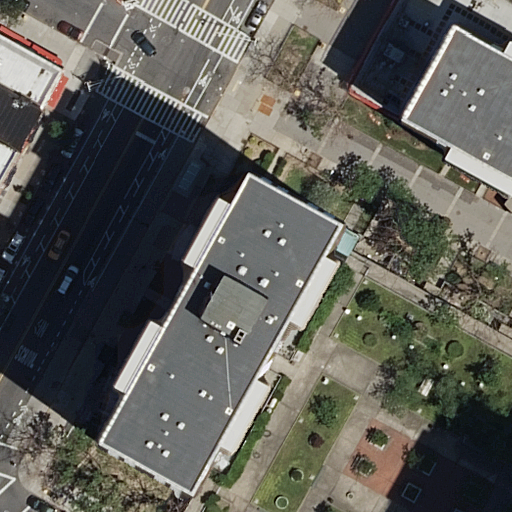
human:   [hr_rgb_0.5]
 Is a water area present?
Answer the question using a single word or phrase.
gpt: no

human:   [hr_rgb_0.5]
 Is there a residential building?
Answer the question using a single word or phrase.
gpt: yes

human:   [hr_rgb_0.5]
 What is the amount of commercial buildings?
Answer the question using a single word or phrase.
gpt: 0

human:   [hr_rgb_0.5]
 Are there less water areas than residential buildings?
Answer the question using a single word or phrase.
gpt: yes

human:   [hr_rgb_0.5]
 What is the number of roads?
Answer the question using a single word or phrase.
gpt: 4

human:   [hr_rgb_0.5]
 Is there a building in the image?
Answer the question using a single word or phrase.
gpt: yes

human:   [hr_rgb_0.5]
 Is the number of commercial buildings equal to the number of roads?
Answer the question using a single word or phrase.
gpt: no

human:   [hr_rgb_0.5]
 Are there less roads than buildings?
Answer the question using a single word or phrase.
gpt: yes

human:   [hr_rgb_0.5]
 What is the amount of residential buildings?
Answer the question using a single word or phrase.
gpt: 7

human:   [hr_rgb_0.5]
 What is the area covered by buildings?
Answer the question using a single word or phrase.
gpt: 3989m2

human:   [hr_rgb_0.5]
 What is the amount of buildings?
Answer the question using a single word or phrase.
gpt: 7

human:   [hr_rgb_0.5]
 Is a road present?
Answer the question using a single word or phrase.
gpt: yes

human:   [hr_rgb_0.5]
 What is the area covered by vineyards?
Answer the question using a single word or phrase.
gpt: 0m2

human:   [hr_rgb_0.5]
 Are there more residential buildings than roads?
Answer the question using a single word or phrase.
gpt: yes

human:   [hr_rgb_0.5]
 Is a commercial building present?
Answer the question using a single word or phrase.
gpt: no

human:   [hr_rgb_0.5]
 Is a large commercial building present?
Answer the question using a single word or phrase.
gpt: no

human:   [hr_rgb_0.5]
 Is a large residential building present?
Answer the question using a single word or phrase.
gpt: yes

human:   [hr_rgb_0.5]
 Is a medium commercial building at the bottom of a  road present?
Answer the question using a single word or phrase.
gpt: no

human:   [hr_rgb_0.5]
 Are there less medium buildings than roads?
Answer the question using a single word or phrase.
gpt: yes

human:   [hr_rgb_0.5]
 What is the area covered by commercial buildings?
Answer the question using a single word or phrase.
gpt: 0m2

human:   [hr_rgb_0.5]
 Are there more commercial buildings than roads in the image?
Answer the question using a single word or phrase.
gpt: no

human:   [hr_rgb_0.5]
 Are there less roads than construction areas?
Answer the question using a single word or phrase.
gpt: no

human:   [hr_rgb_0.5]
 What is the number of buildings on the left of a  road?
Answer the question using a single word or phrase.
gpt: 4

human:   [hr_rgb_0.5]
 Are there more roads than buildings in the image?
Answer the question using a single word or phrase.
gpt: no

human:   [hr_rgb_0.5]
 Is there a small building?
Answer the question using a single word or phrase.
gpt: no

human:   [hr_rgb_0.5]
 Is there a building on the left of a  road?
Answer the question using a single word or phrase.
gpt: yes

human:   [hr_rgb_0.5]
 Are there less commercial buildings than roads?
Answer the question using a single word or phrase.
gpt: yes

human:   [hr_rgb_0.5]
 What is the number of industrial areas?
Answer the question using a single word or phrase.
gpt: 0

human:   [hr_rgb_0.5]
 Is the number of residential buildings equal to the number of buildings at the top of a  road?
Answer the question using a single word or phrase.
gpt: no

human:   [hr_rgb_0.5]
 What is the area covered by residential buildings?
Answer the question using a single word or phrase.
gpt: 3989m2

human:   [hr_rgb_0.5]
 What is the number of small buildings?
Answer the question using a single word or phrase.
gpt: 0

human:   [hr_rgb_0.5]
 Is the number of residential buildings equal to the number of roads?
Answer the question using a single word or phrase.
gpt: no

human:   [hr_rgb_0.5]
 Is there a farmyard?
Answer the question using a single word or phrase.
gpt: no

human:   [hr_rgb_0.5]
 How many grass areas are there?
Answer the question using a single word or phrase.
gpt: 0

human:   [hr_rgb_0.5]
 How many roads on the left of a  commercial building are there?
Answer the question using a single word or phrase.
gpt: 0

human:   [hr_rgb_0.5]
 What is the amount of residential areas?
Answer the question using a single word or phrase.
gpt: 0

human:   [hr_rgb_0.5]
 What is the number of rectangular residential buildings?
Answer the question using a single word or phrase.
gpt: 4

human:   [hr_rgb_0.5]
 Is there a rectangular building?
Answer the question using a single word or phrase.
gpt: yes

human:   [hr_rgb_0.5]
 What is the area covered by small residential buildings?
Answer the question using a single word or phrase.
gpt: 0m2

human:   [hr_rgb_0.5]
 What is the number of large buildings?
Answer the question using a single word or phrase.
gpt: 4

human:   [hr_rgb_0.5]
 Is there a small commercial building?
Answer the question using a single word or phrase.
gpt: no

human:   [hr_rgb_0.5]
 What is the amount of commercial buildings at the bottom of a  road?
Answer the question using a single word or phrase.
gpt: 0

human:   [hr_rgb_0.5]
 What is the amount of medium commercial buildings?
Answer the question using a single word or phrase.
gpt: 0

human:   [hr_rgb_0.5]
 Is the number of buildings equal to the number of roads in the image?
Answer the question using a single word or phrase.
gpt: no

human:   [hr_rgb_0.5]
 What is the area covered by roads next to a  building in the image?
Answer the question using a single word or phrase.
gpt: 0m2

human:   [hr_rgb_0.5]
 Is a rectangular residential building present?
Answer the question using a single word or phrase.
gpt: yes

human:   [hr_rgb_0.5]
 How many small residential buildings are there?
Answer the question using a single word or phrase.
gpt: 0

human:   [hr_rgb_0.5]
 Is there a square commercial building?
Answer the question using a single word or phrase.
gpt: no

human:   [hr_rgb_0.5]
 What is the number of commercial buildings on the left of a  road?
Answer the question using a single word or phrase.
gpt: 0

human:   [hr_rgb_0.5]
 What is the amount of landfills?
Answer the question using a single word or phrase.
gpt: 0

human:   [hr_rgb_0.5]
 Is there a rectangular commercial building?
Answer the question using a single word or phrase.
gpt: no

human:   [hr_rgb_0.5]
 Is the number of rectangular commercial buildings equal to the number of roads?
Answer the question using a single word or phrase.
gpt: no

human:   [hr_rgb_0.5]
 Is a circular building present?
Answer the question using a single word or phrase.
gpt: no

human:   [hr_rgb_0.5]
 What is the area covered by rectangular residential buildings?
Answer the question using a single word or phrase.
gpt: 2443m2

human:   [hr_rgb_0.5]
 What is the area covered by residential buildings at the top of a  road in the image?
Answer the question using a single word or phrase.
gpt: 901m2

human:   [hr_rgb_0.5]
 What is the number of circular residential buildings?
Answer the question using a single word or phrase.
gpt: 0

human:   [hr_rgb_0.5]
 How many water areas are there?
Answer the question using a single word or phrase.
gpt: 0

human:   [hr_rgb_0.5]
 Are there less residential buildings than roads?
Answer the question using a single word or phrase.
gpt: no

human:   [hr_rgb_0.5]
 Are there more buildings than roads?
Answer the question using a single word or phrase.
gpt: yes

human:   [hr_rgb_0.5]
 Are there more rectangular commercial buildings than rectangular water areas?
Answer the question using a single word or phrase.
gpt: no

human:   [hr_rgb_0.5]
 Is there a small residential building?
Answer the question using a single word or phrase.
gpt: no

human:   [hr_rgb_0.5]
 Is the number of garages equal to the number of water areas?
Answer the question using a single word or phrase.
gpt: yes

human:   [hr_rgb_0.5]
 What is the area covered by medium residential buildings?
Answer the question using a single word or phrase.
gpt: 478m2

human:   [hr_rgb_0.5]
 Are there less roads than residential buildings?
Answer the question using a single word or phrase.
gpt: yes